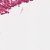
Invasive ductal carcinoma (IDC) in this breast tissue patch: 0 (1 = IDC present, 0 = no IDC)